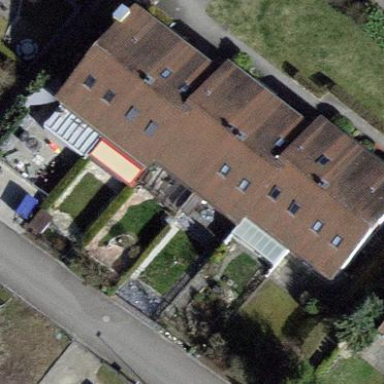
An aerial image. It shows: Terrace building.